Interaction volume radius: 5 \u00c5
Interaction volume height: 20 \u00c5
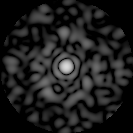
Disorder parameter: 0.8007